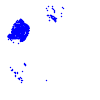
Particle: proton